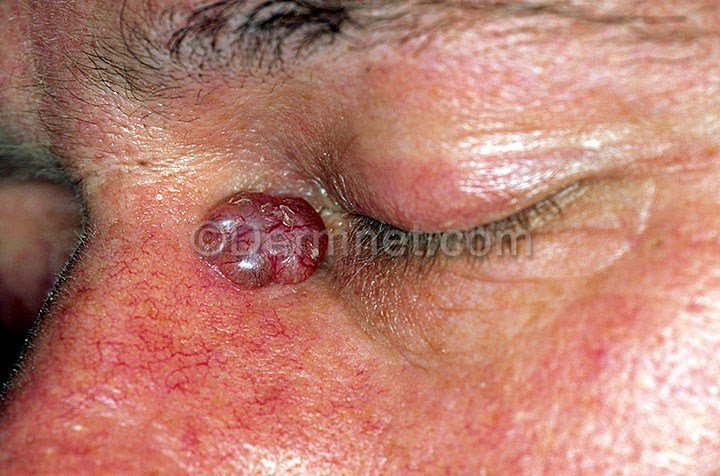
Disease: Actinic Keratosis Basal Cell Carcinoma and other Malignant Lesions